Field crop: maize
Growth stage: 1
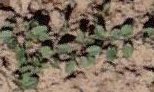
Species: convolvulus